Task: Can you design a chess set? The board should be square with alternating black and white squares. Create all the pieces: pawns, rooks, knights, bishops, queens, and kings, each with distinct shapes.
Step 2689:
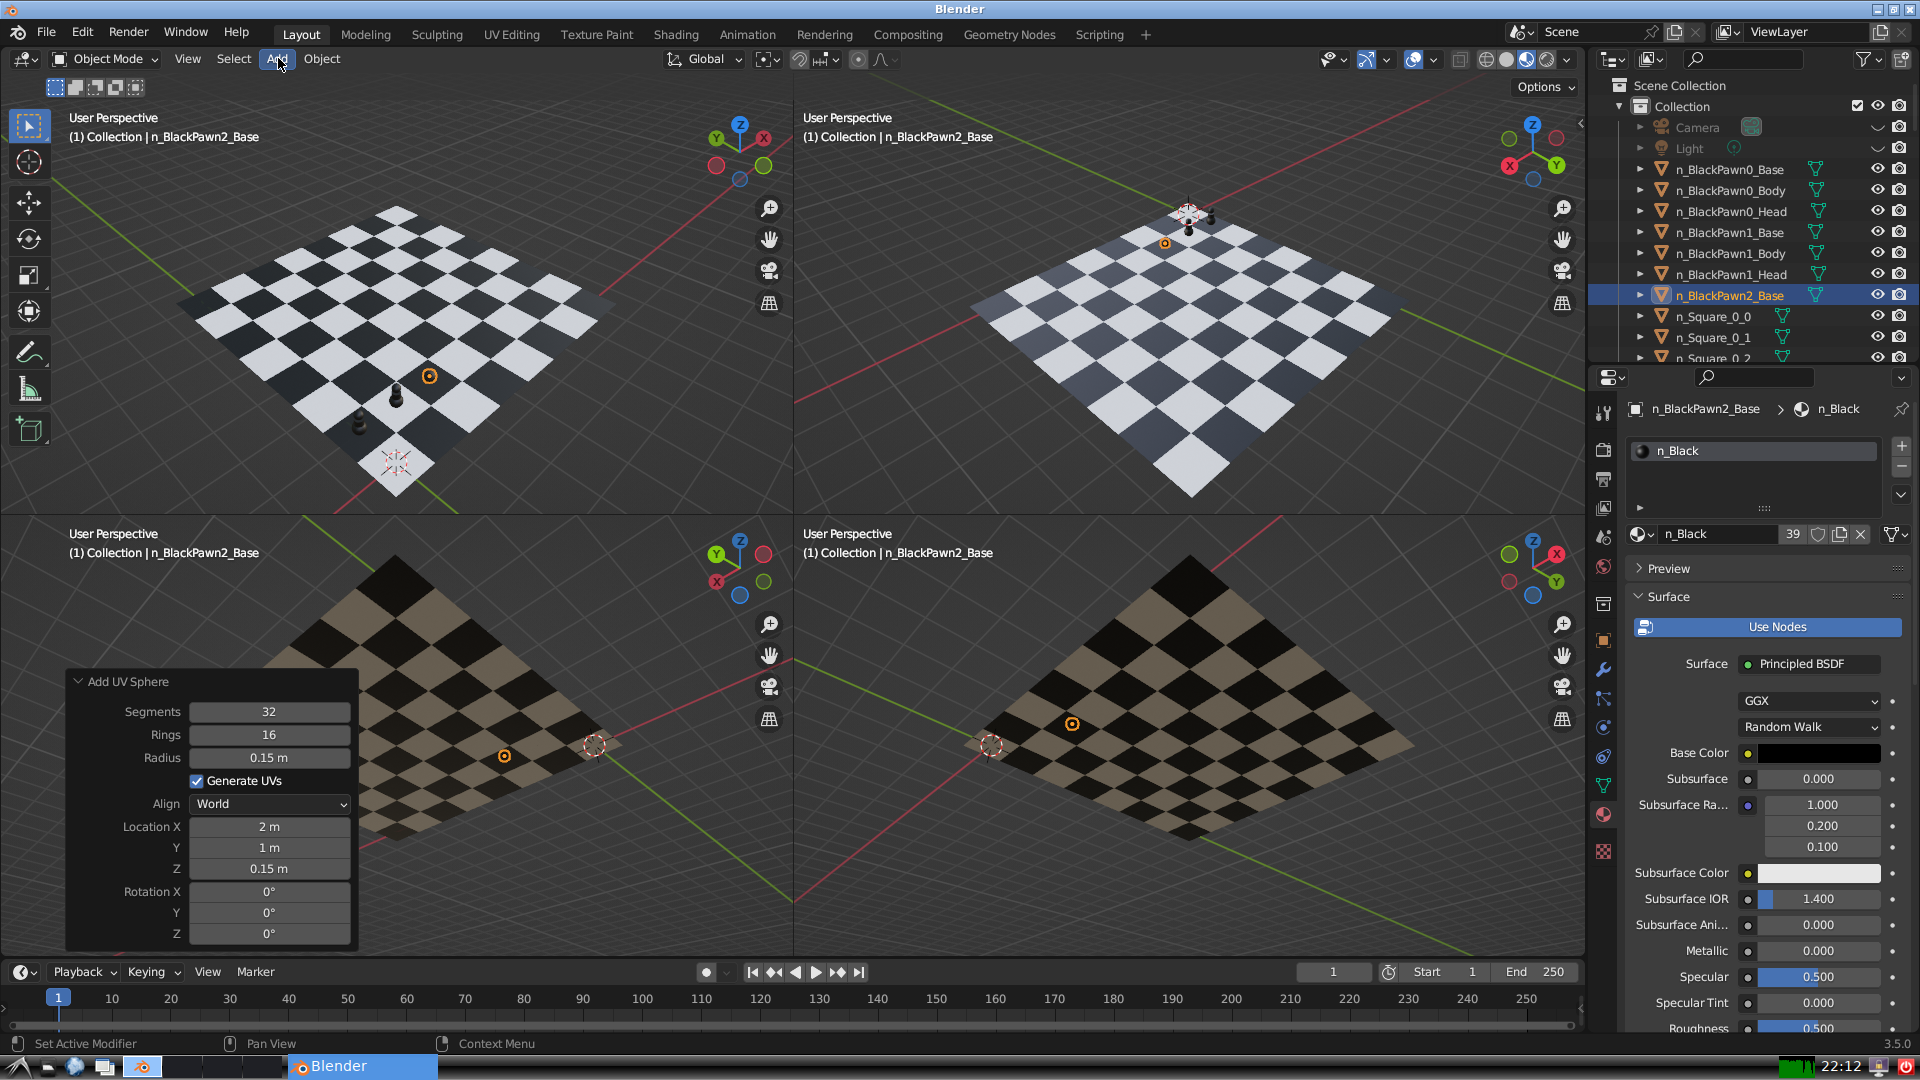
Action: click: no